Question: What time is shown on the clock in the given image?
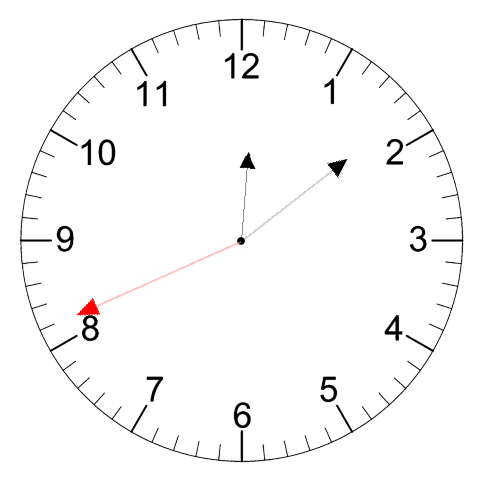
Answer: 12:08:41